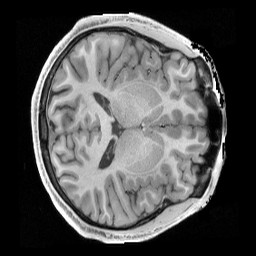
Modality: T1w
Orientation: axial
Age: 21
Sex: male
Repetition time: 2.4 s
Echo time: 0.00222 s